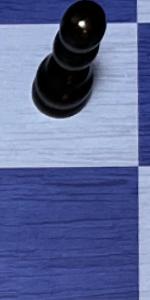
Label: Empty